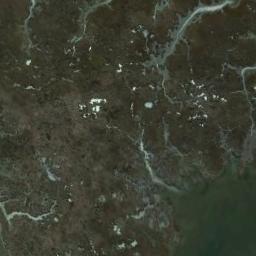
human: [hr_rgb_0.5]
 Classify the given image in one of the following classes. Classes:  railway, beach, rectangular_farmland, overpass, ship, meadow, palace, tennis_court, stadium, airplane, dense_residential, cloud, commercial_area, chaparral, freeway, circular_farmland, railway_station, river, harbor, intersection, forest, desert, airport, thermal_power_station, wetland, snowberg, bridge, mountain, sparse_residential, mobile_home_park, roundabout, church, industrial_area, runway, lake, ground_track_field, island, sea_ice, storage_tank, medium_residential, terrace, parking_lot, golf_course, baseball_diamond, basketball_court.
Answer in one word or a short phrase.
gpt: wetland